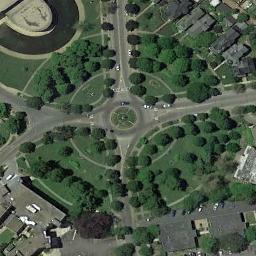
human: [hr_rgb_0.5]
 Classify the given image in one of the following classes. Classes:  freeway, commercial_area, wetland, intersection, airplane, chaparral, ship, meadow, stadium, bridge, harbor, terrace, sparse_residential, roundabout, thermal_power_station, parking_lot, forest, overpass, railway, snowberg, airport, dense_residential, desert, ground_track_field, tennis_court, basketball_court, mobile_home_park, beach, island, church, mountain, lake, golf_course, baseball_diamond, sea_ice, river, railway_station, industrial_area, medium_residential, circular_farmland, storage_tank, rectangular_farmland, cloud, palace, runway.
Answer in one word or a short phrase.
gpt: roundabout